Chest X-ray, PA view. Patient: 52 years old, sex M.
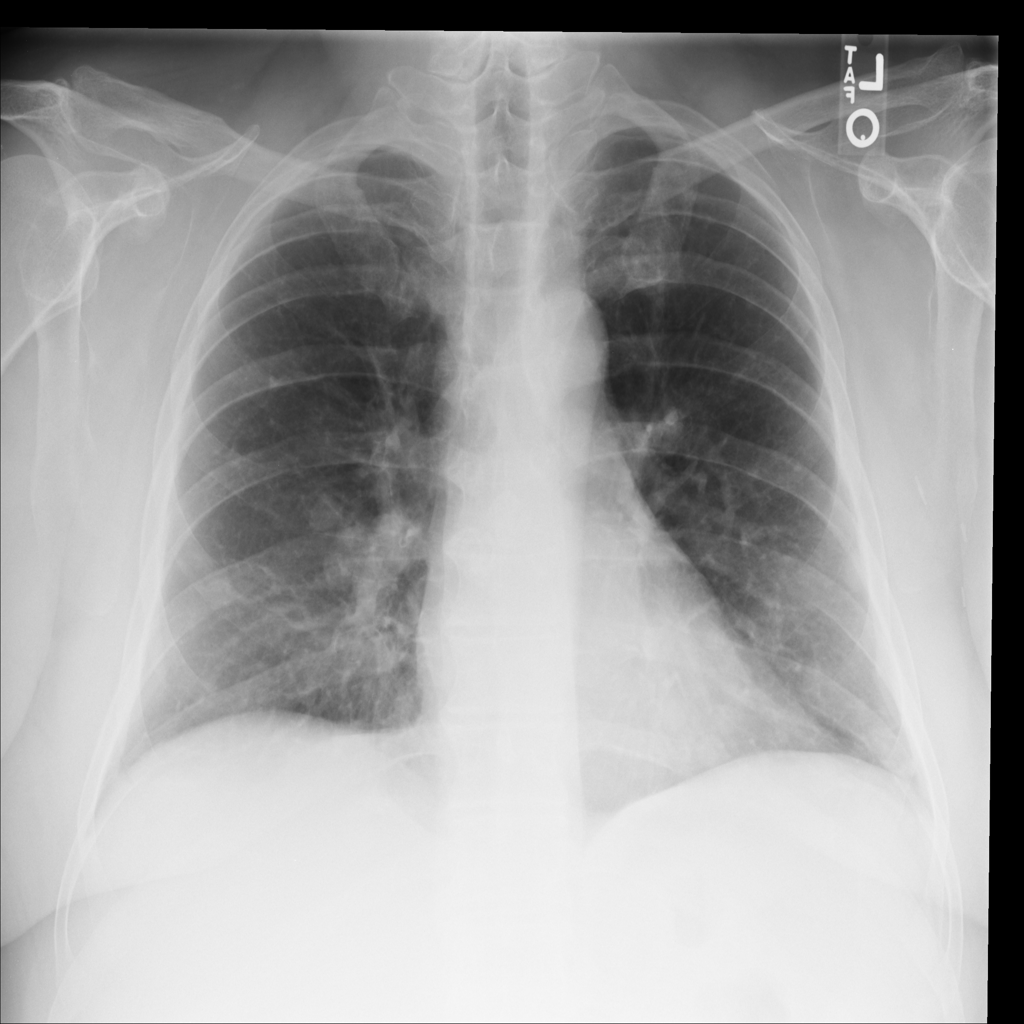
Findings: Nodule